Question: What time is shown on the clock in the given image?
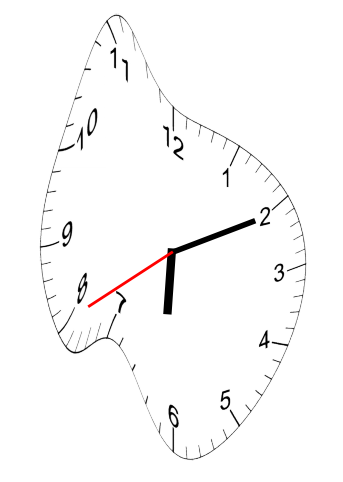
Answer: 06:10:40